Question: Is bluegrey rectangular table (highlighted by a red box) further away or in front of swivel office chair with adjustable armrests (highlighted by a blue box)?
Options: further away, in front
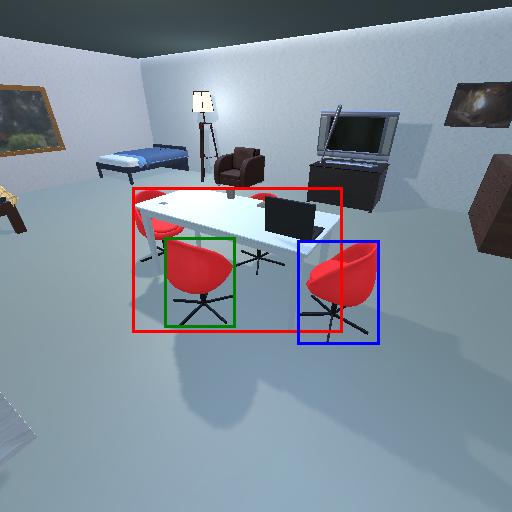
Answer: further away